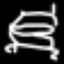
Label: frog